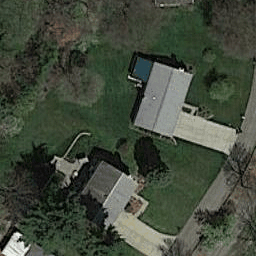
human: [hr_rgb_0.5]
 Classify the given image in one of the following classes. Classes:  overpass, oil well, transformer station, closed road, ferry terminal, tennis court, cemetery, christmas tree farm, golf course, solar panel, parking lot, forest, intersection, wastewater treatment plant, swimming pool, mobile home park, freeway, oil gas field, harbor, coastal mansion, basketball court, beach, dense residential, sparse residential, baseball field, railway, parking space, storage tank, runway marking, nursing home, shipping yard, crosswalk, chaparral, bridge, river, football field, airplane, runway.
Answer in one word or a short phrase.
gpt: sparse residential